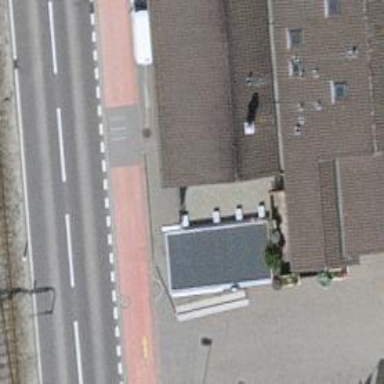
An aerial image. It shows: Fuel station.